Question: I'm a beginner to R and Rstudio. One of my first problems is that I do not have the knitr option in rstudio, despite having installed the knitr package. I have checked and I do have the last version of Rstudio. I am aware of how dumb this question is, but I can't but ask it after I tried everything. Shockingly, I have the knitr option/button at work, where Rstudio was installed in the same fashion (apparently). I'm attaching a screenshot of my rstudio. Any ideas?

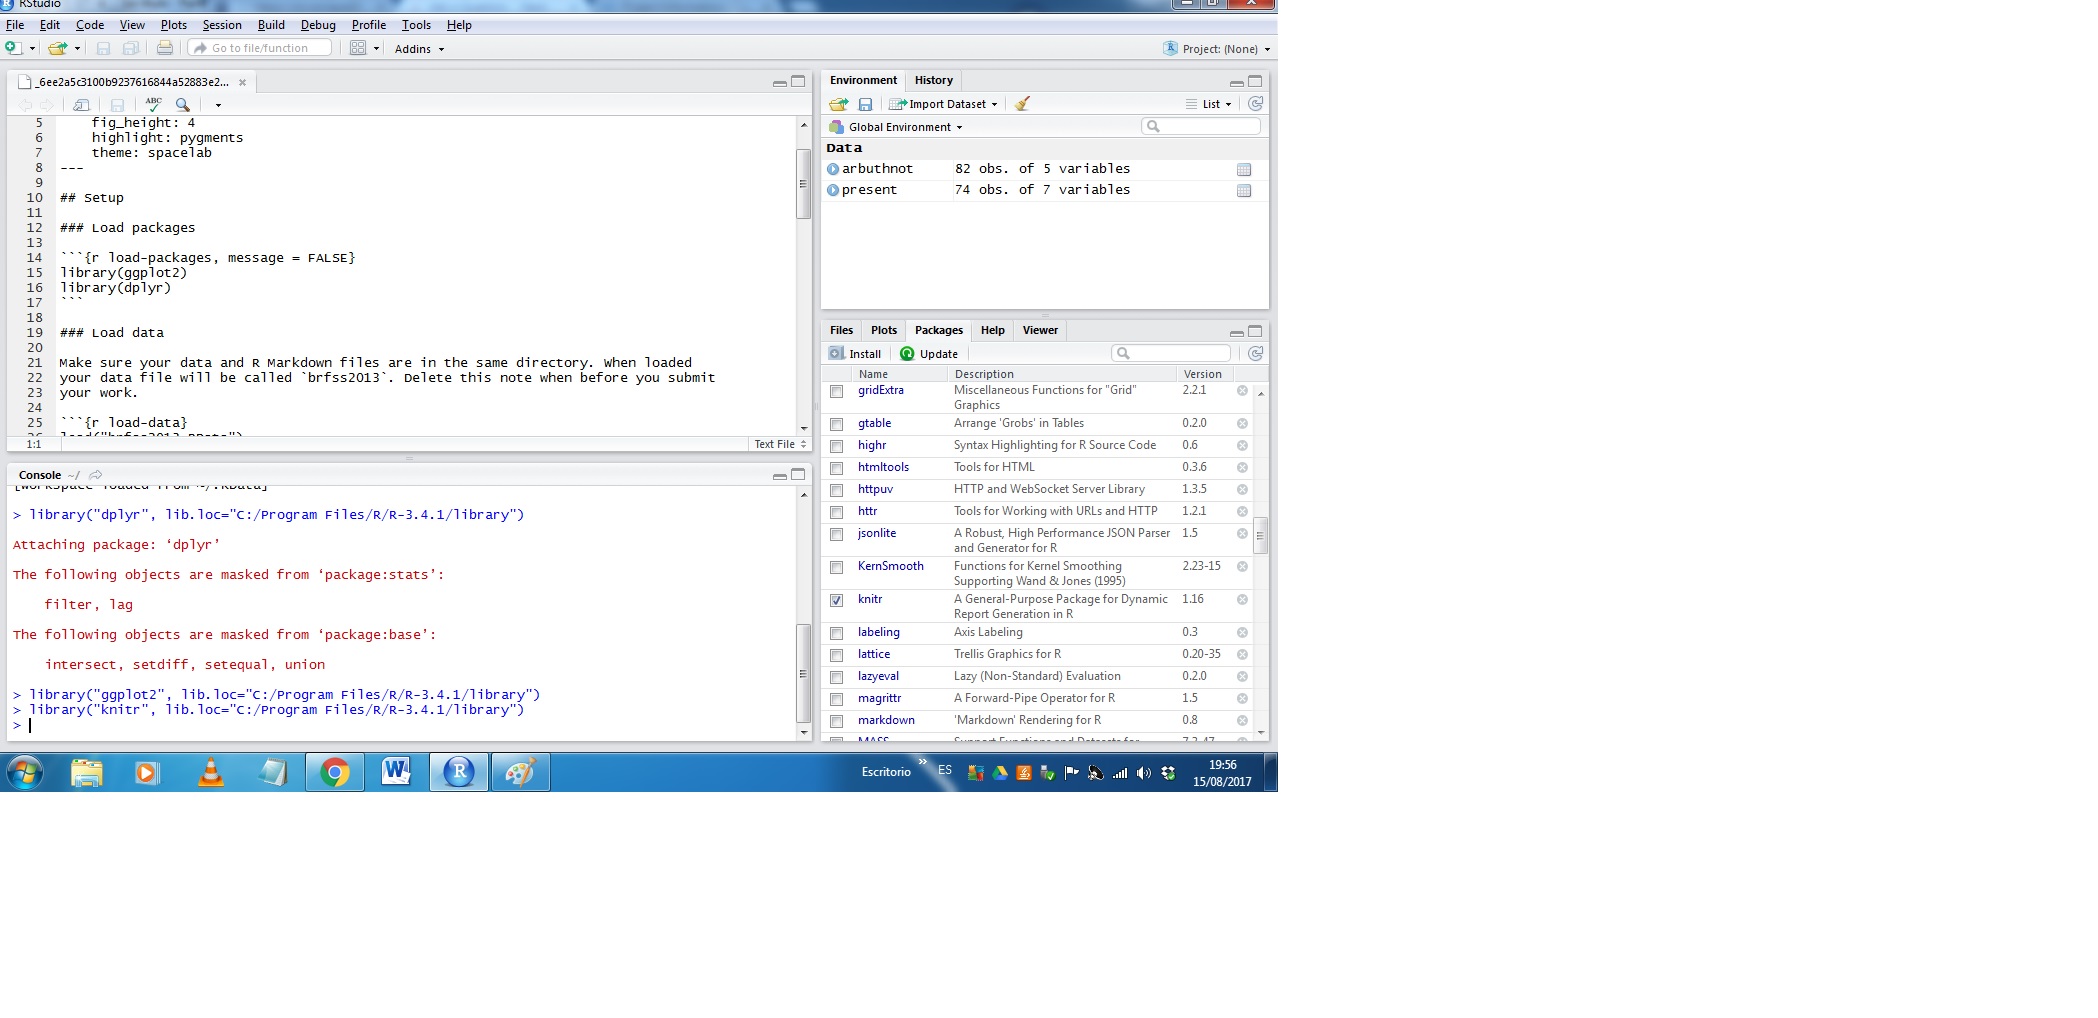
Answer: You apparently don't have your file saved with a standard extension where it will auto-detect the file type from. You can save with .Rmd or whatever is appropriate. Alternatively in the bottom right of your source pane you should see "Text File" -> Go ahead and click and change that to R Markdown or R presentation or whatever is appropriate for your particular file.